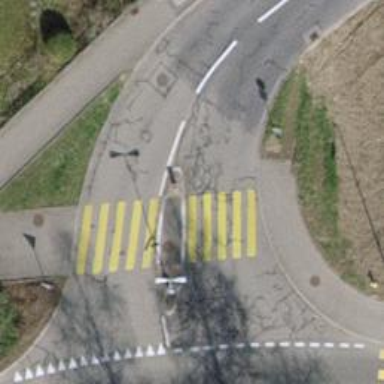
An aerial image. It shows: Marked footway crossing with zebra pattern. The crossing includes island.